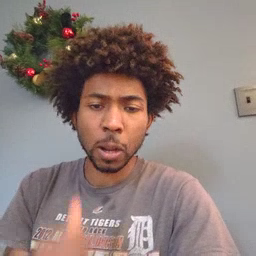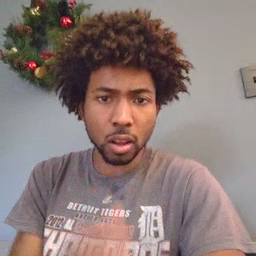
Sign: tomorrow